Question: Edit:
I understand that its probably easiest to use jQuery's built in ajax function here, but my question now is about the names that the form is using for its fields. This is a var_dump of what the form usually submits using test values. It seems to be randomly generating the form names which makes this problematic.
'''
array (size=10)
'__CSRFToken__' => string '3bc67b3ea7645150d346c3db476c53a94ceee80e' (length=40)
'a' => string 'open' (length=4)
'topicId' => string '12' (length=2)
'4d46ff92be4bf2f9' => string 'test' (length=4)
'b6679eba951ccafb' => string 'test' (length=4)
'de756c0f51c9b255' => string '' (length=0)
'de756c0f51c9b255-ext' => string '' (length=0)
'099ed5bd56c915a1' => string 'test' (length=4)
'message' => string 'Test' (length=4)
'draft_id' => string '4' (length=1)
'''
---
On one of my web pages has users enter information to fill a ticket form. I am using osTicket to manage them but I am collecting the information on a separate page for certain reasons. Suppose I have all of the information stored in a Javascript object,
'''
var ticket = {
name : "John Snow",
email : "test@gmail.com",
summary: "xxx",
body: "xxxx"
};
'''
for example, how could I go about getting that information to the form on the other page ( picture below ) and submit it?

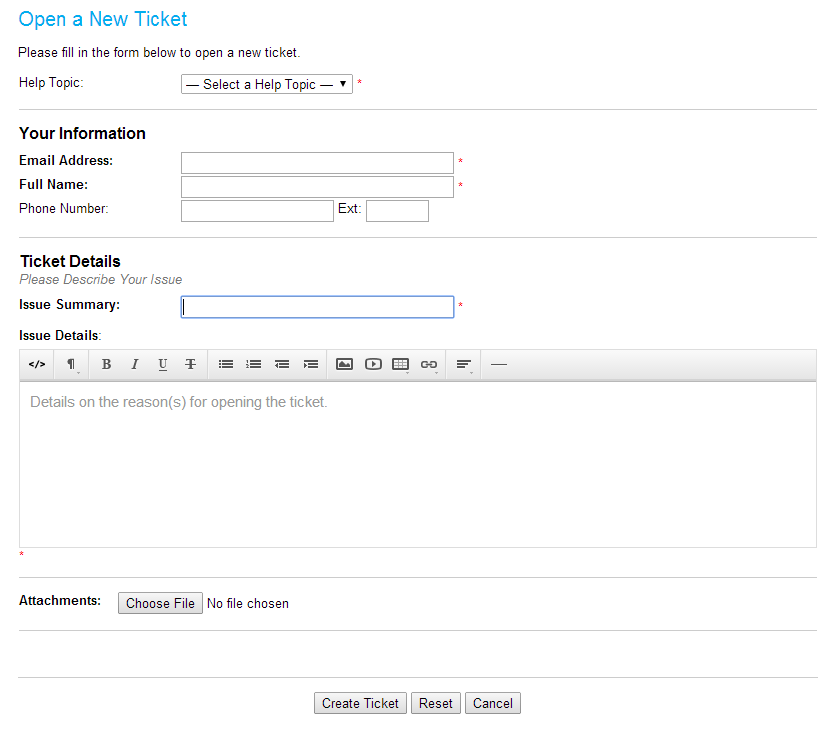
Answer: You can submit form by various methods by using html form tag ,jquery etc.I m giving example with jquery.
Script:
'''
$('#submitButn').click(function () {
$.ajax({
url: "/Home/Index", //url for your page,
type: "POST",
data: dataToPost //you data which u want to post
success: function (data, status) {
},
error: function (xhr, desc, err) {
alert("error");
},
});
});
'''